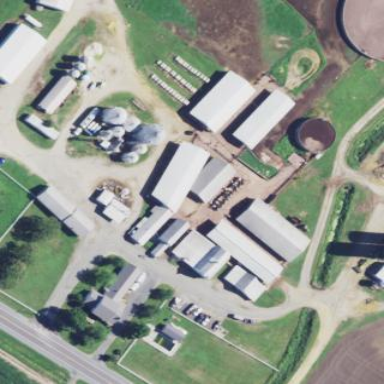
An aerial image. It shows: Farm auxiliary building.